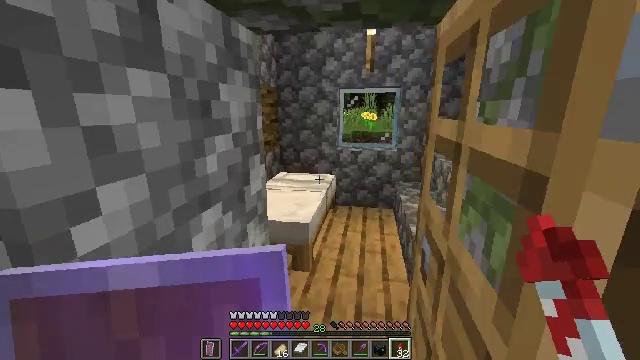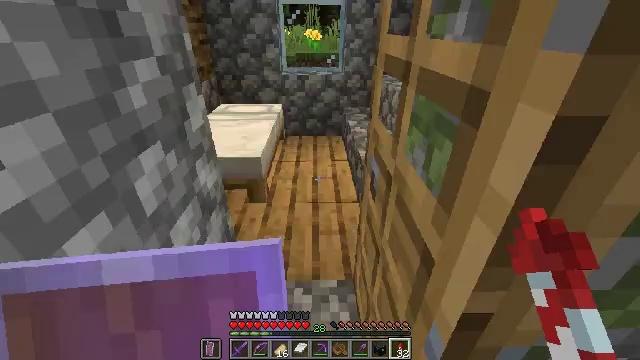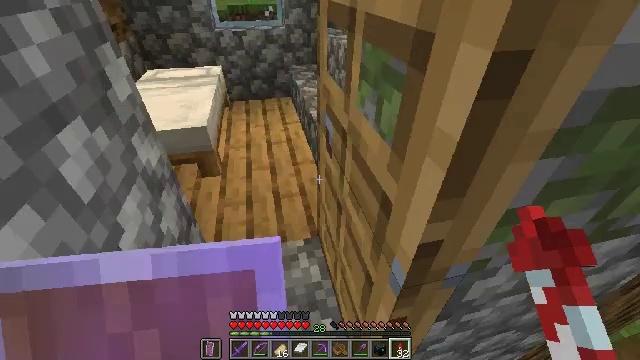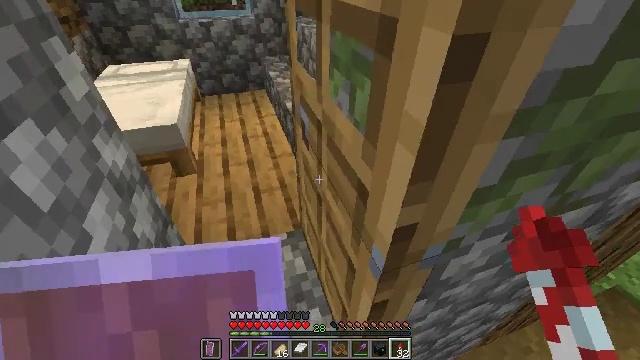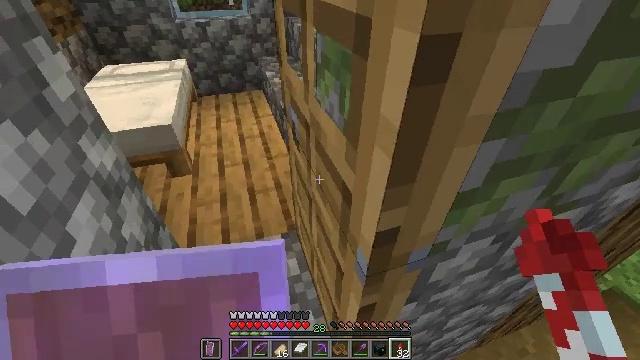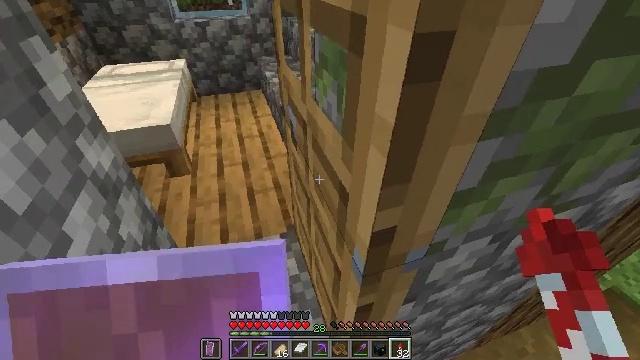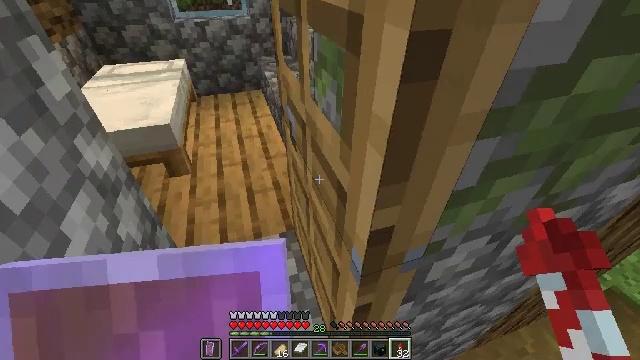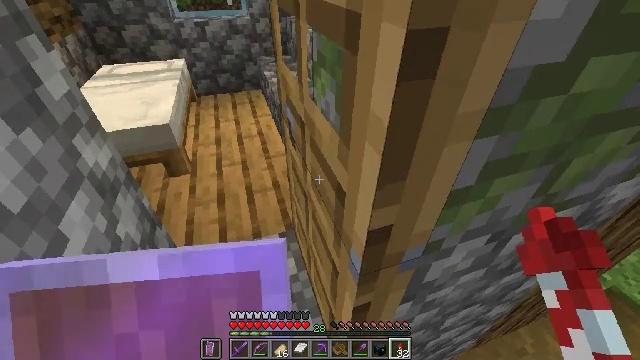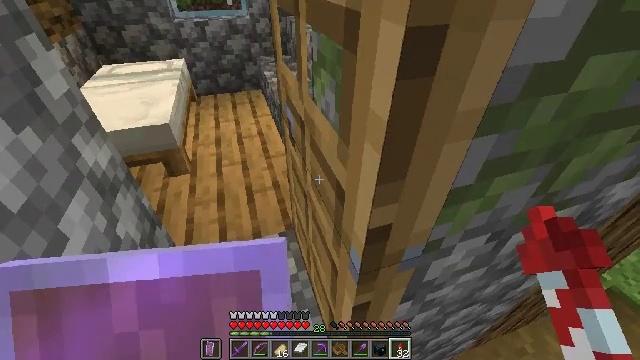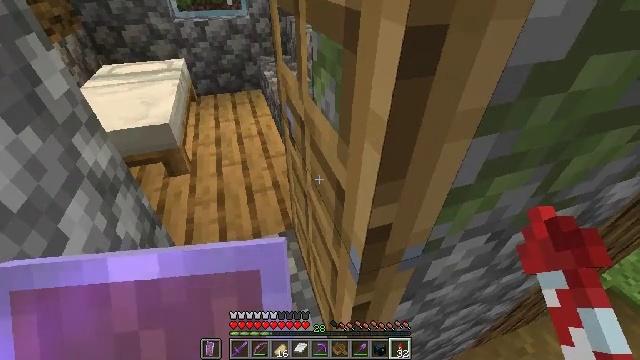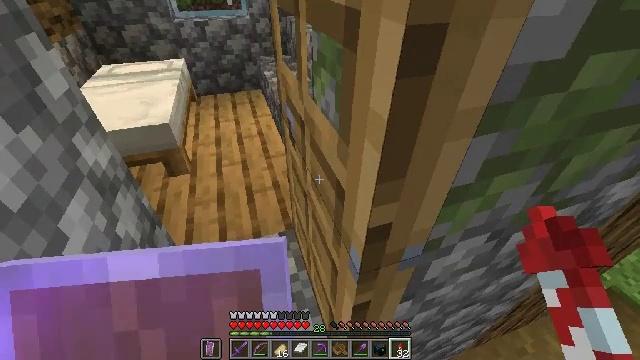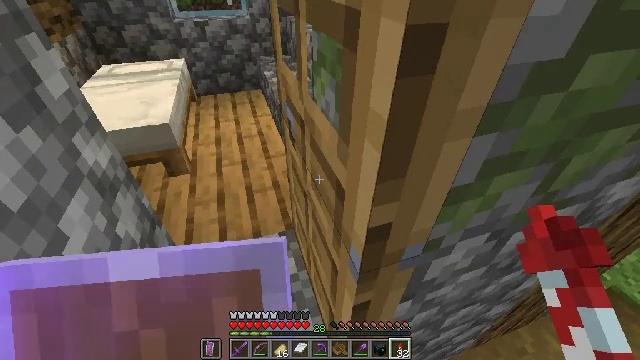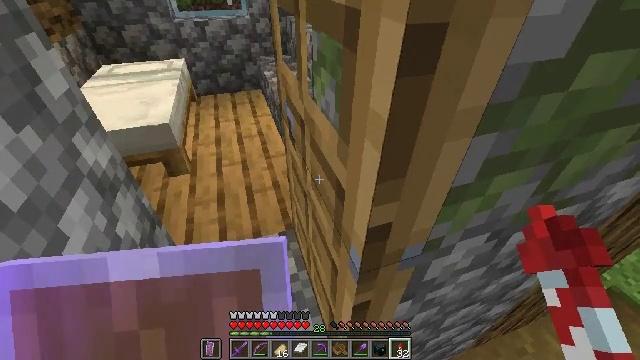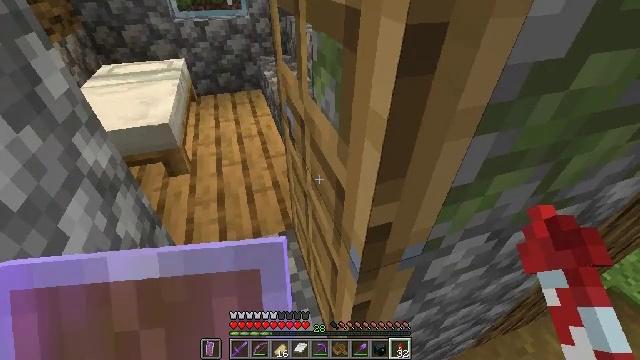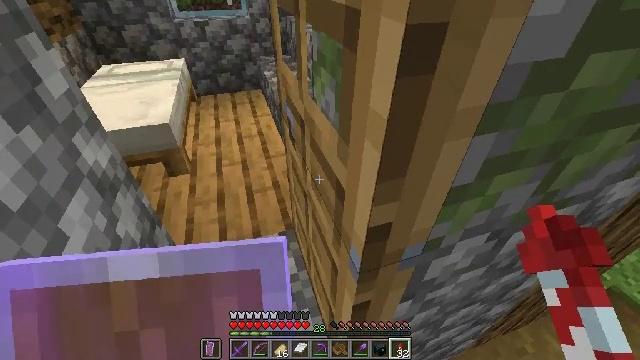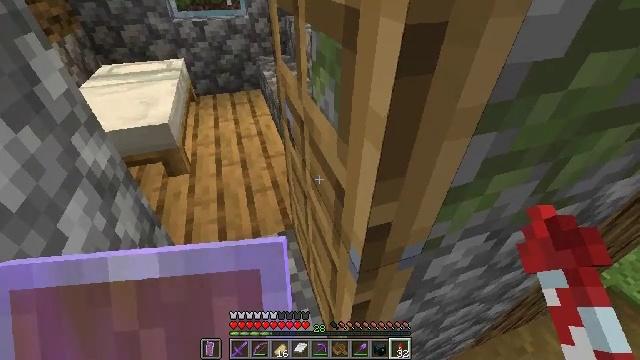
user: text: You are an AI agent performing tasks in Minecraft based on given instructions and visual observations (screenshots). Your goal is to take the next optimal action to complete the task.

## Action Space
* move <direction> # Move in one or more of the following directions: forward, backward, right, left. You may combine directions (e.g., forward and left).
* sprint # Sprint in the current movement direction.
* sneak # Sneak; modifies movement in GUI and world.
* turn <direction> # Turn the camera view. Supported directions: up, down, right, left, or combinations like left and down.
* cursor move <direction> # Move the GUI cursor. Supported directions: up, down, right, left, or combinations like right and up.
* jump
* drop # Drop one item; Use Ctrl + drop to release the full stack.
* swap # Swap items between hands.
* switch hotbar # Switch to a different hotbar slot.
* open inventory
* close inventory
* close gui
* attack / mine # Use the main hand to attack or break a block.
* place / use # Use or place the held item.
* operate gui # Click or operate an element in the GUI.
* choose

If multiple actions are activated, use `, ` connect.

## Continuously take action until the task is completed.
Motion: motion action
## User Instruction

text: Attack the grass path to restore it to dirt.
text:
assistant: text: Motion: move forward, turn right and down
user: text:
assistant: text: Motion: move forward, turn right and down
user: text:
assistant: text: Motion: move forward, turn right and down
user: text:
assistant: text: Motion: no_op
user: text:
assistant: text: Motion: no_op
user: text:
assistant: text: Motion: no_op
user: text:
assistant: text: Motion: no_op
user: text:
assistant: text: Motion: no_op
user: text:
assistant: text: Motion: no_op
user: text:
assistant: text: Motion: no_op
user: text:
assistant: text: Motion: no_op
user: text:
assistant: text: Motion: no_op
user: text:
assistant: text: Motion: no_op
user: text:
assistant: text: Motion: no_op
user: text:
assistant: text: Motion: no_op
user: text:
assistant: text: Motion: move forward, turn right and up
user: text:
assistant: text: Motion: move forward, turn right and up
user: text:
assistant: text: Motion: move forward, turn right and up
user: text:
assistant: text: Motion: move forward, turn right
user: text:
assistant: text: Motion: move forward
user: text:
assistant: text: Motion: move forward
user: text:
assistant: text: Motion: move forward
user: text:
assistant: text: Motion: move forward
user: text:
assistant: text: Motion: move forward
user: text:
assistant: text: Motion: move forward
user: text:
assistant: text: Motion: move forward
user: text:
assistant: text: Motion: move forward
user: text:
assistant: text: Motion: move forward
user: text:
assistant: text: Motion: move forward
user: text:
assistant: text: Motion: move forward